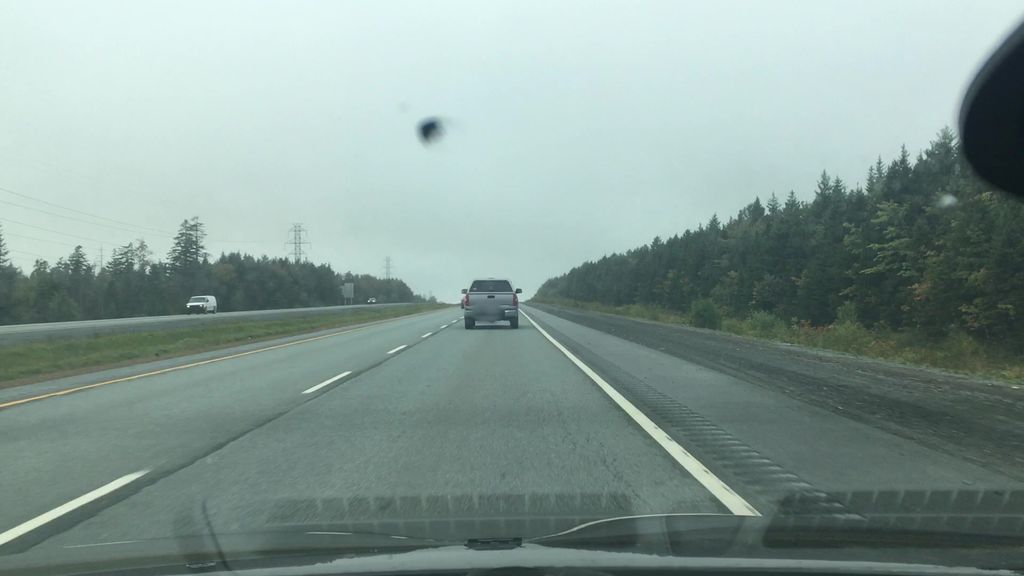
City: halifax